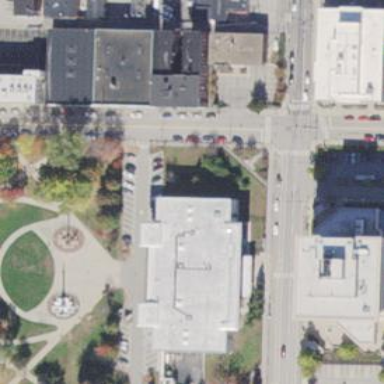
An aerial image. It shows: Courthouse building.